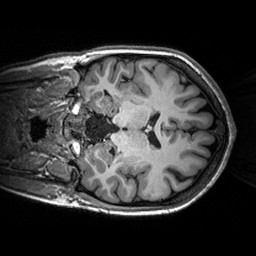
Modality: T1w
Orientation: coronal
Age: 24
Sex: female
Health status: healthy
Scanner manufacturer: siemens
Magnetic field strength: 3 T
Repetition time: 2.53 s
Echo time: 0.00288 s